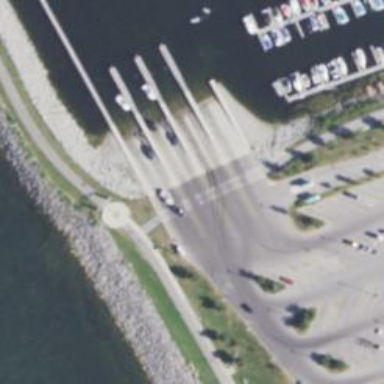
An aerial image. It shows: Slipway for leisure land vehicles on service road.